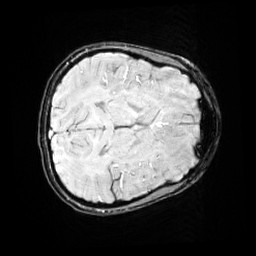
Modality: SWI
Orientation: axial
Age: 12
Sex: female
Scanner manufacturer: siemens
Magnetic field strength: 3 T
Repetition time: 0.027 s
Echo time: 0.02 s